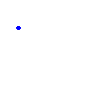
Particle: kaon